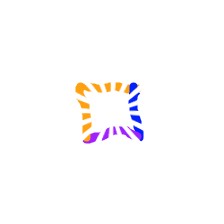
Shape: square